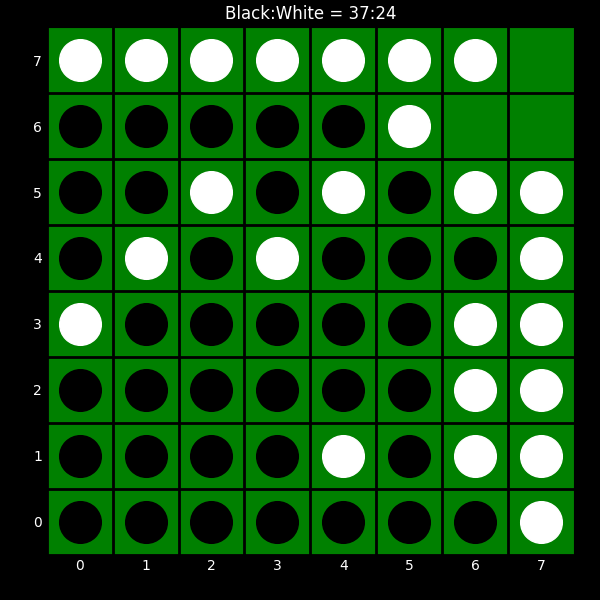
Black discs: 37
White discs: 24